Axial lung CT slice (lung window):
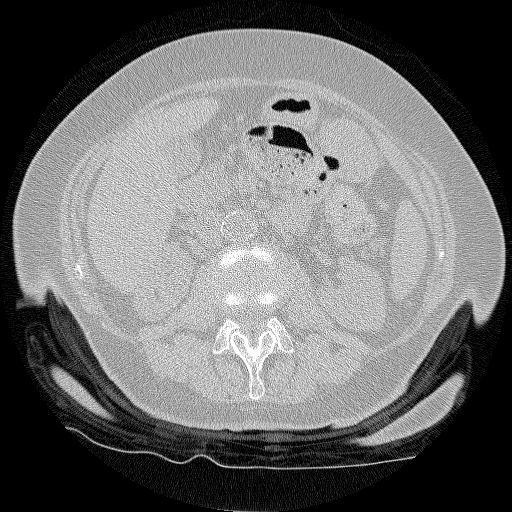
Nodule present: no